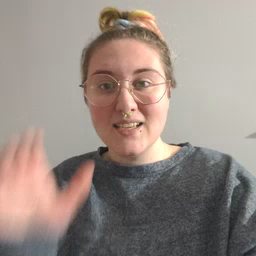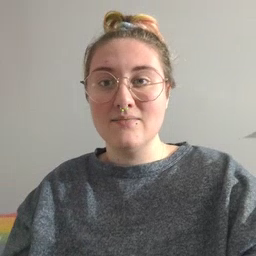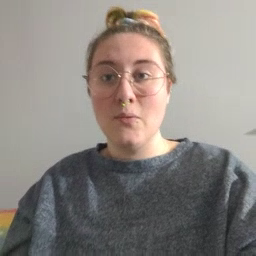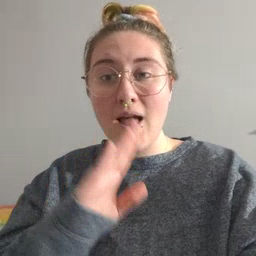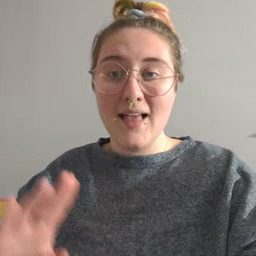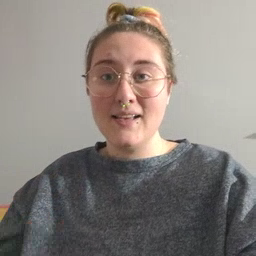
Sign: quiet